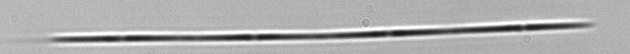
Label: Pseudo-nitzschia